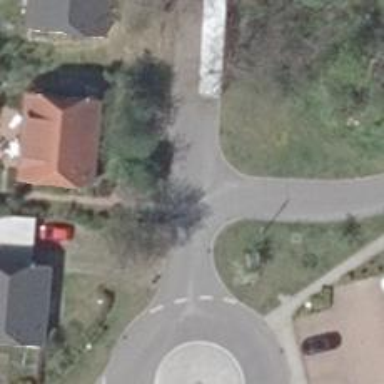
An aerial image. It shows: Unclassified road with asphalt surface.